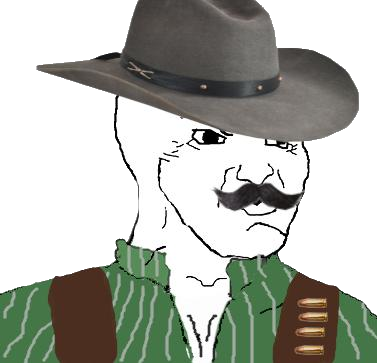
Label: 5_Hooker